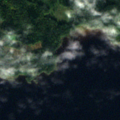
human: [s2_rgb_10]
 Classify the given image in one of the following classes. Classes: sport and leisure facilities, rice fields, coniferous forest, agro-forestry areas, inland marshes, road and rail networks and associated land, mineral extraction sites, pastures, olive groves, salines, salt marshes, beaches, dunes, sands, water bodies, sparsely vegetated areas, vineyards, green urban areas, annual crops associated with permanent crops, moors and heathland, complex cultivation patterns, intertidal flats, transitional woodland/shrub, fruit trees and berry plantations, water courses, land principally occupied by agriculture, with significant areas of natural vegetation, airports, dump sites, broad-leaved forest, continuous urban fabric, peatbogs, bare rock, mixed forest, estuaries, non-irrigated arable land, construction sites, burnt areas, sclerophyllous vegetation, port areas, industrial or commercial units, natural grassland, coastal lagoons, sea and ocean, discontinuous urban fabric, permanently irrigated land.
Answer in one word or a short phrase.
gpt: non-irrigated arable land, coniferous forest, mixed forest, water bodies